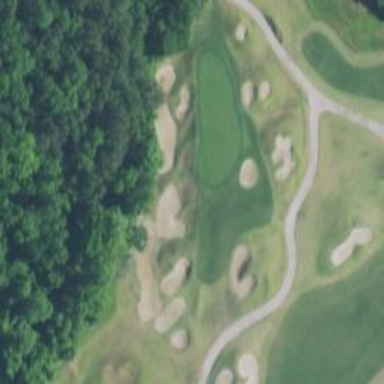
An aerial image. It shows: Golf hole.